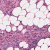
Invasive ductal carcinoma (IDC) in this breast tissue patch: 1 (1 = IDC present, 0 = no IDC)